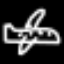
Label: airplane